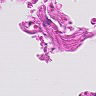
Metastatic tissue present: no